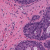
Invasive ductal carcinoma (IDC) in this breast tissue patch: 0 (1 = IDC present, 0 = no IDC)